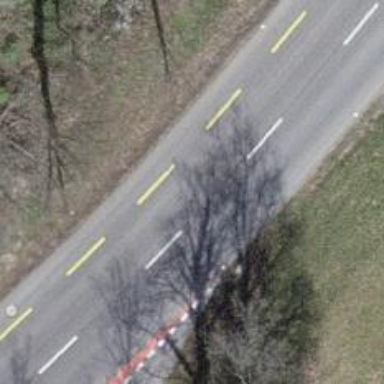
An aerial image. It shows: Secondary road.